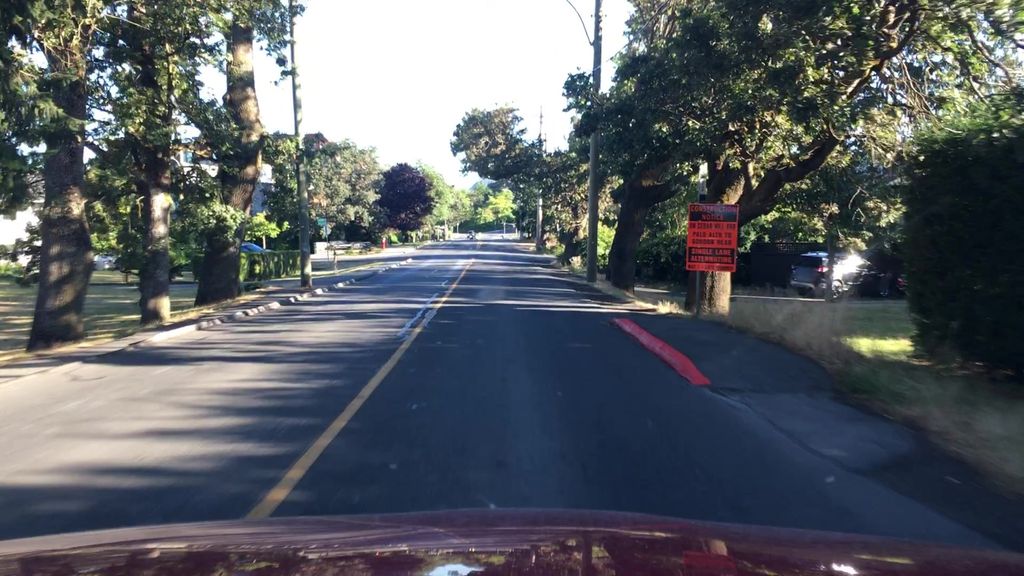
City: victoria